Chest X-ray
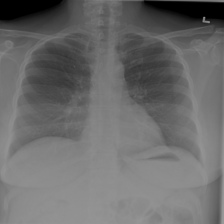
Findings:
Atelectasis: negative
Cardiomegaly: negative
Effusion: negative
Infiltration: negative
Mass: negative
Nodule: negative
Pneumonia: negative
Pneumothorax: negative
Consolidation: negative
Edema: negative
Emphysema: negative
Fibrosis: negative
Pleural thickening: negative
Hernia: negative